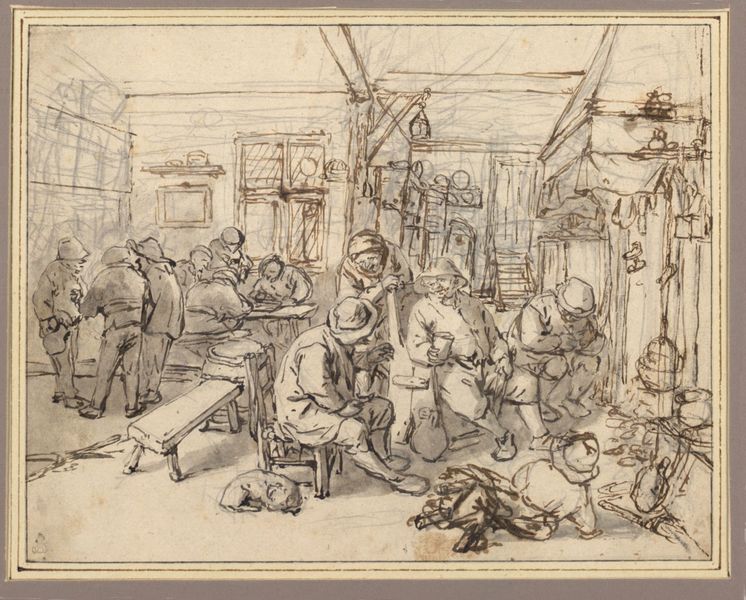
Titel: Bauerngesellschaft in einer Schenke
Künstler: Adriaen van Ostade
Standort: Wien
Institution: Albertina, Wien
Schlagwörter: gemälde, mann, frauen, menschen, sitzen, fenster, grau, hut, hüte, lampe, laterne, männer, schwarz, skizze, stuhl, szene, tisch, tür, unterhalten, weiss, zeichnung, zimmer, gebäude, haus, hund, gesellschaft, gespräch, leute, feier, gelage, kneipe, saufen, trinken, arm, mensch, rembrandt, teller, bild, boden, arbeit, bauern, genre, kamin, kinder, ofen, krug, schrank, kauern, liegen, schlafend, grafik, bank, treppe, gäste, korb, balken, gruppen, töpfe, becher, katze, tusche, hocken, radierung, stich, niederländisch, menschenmenge, stift, küche, jäger, diagonale, regale, gemeinsam, lavierung, gasthaus, wirtshaus, gaststube, pläne, feierabend, wirtin, zusammenkunft, rauferei, s/w, wirtshausszene, ratschen, knepe, plausern, gemeinsa, wraosidghja< öw, wortshaus, rauchabug